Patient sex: F
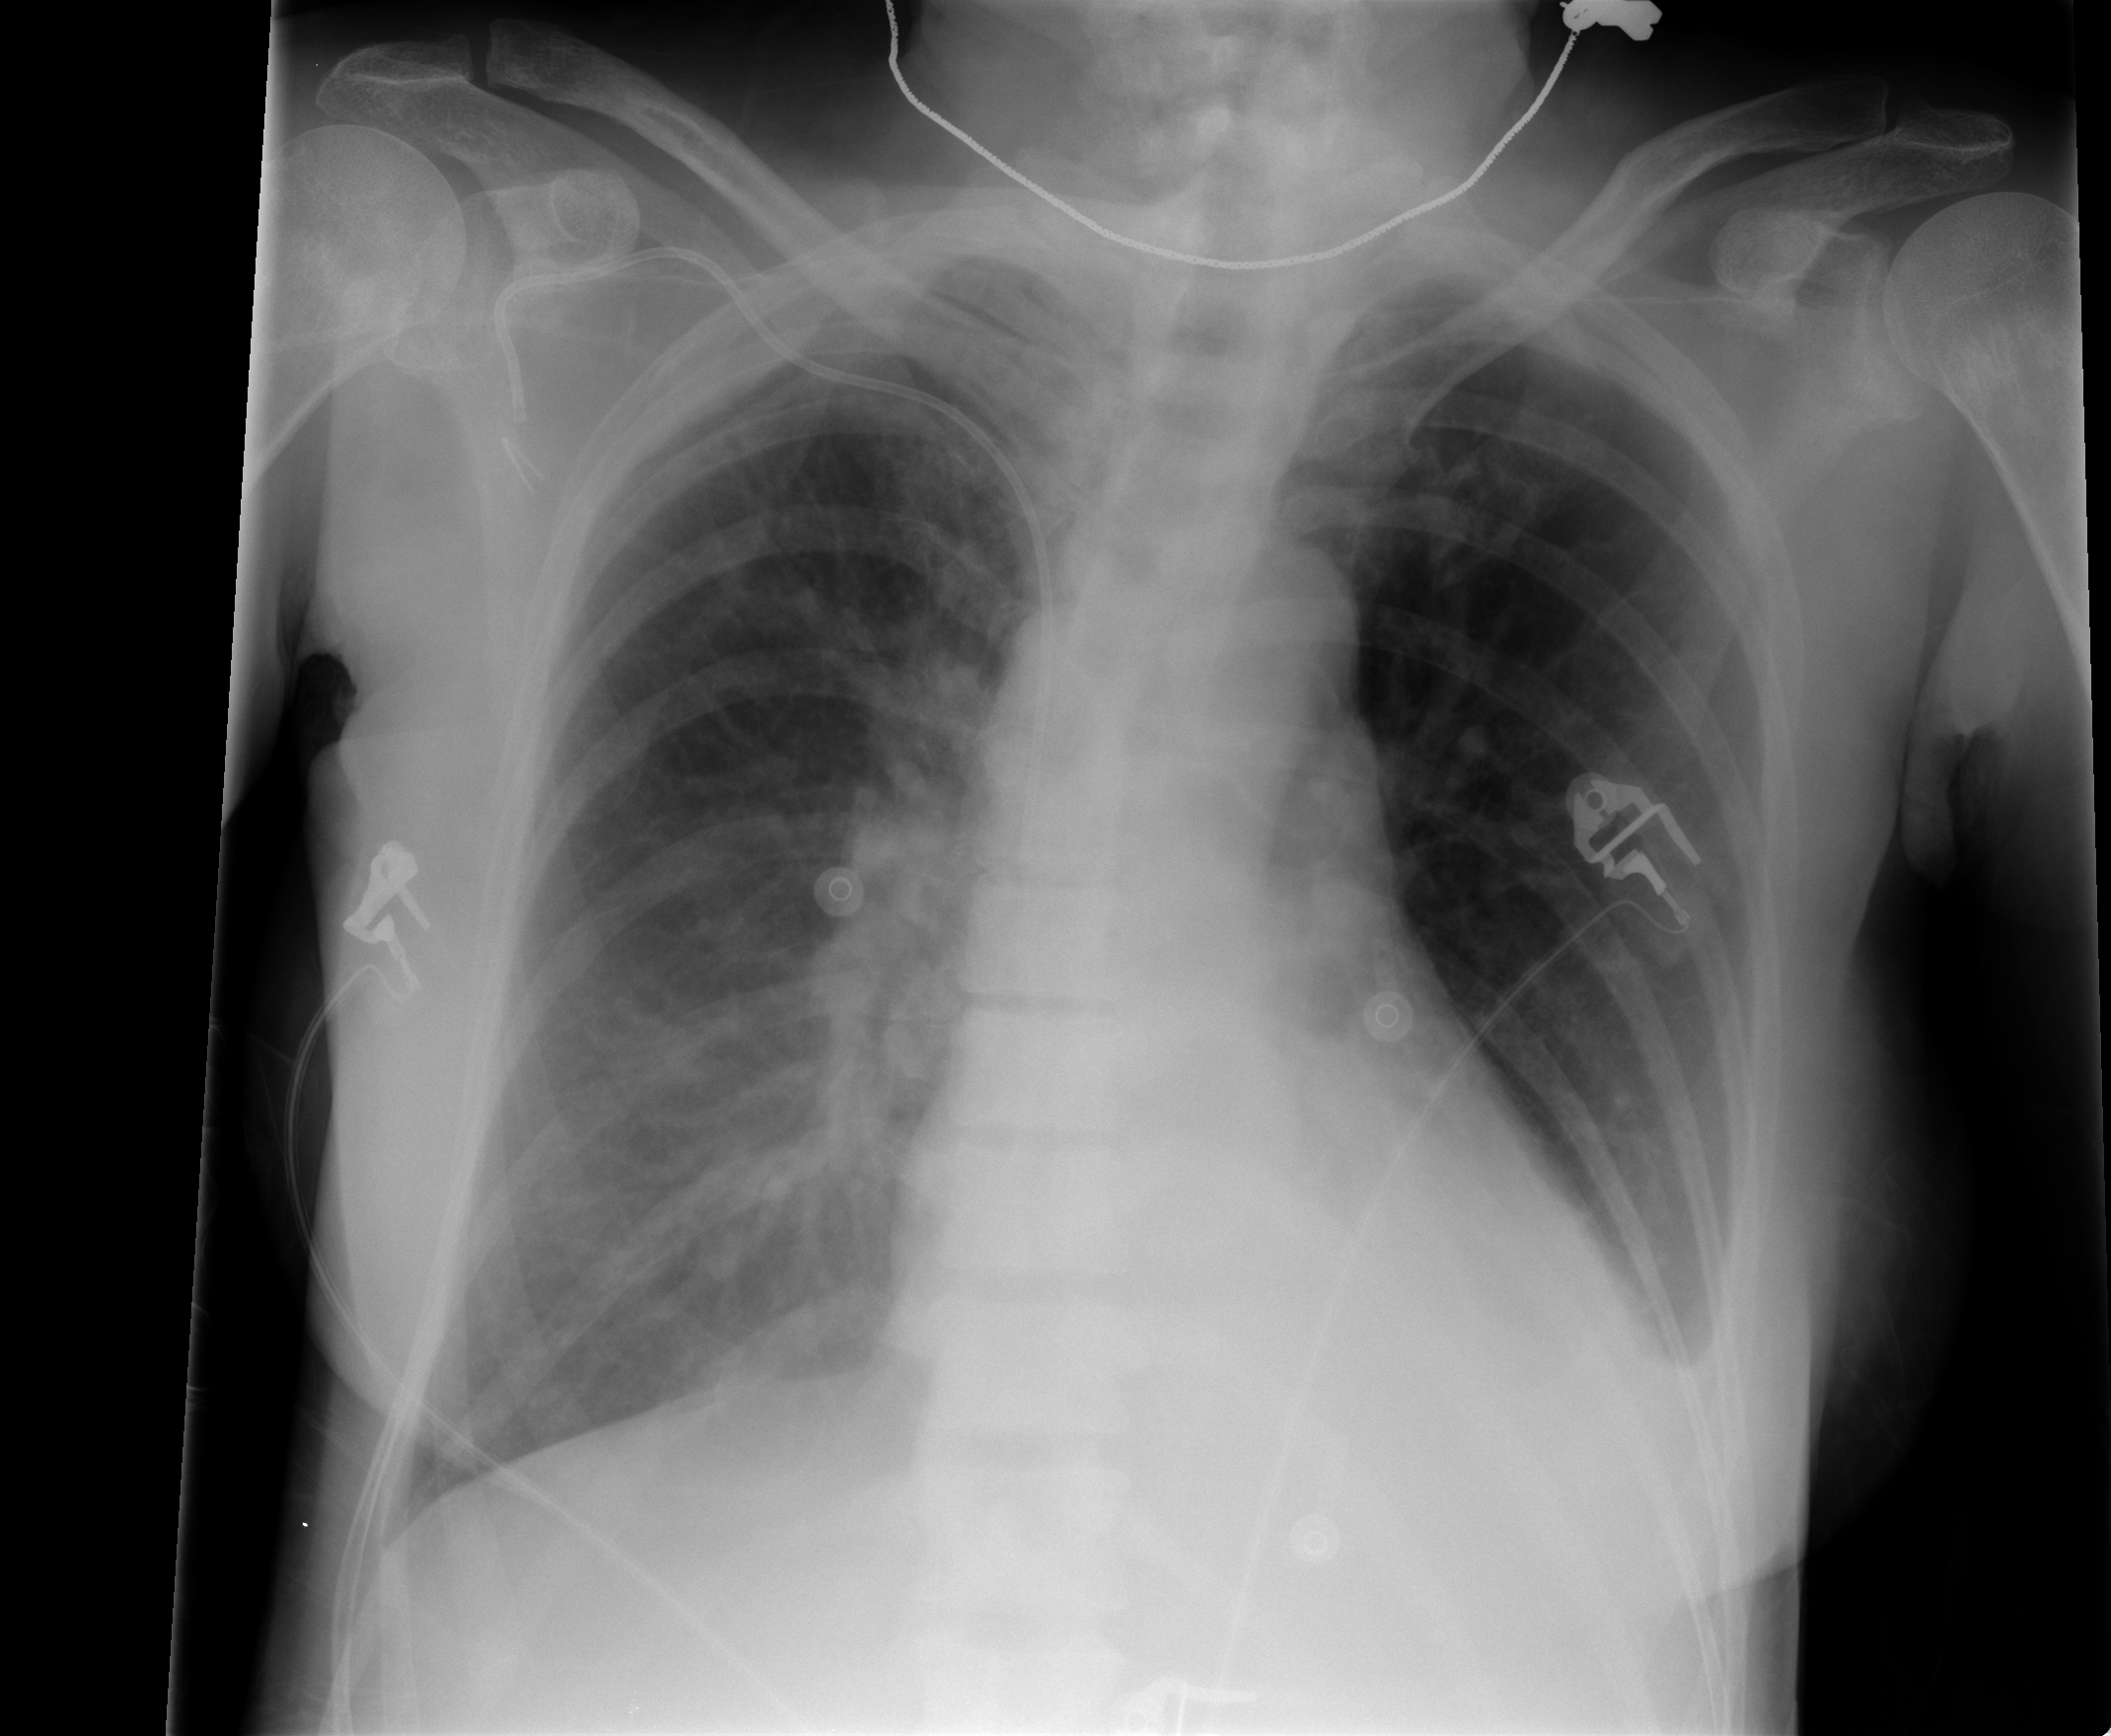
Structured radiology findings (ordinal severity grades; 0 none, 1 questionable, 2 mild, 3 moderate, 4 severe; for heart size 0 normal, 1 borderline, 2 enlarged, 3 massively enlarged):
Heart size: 2
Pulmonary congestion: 0
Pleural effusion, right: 2
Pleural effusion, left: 2
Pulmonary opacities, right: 2
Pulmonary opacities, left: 0
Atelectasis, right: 2
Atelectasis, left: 2